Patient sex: M
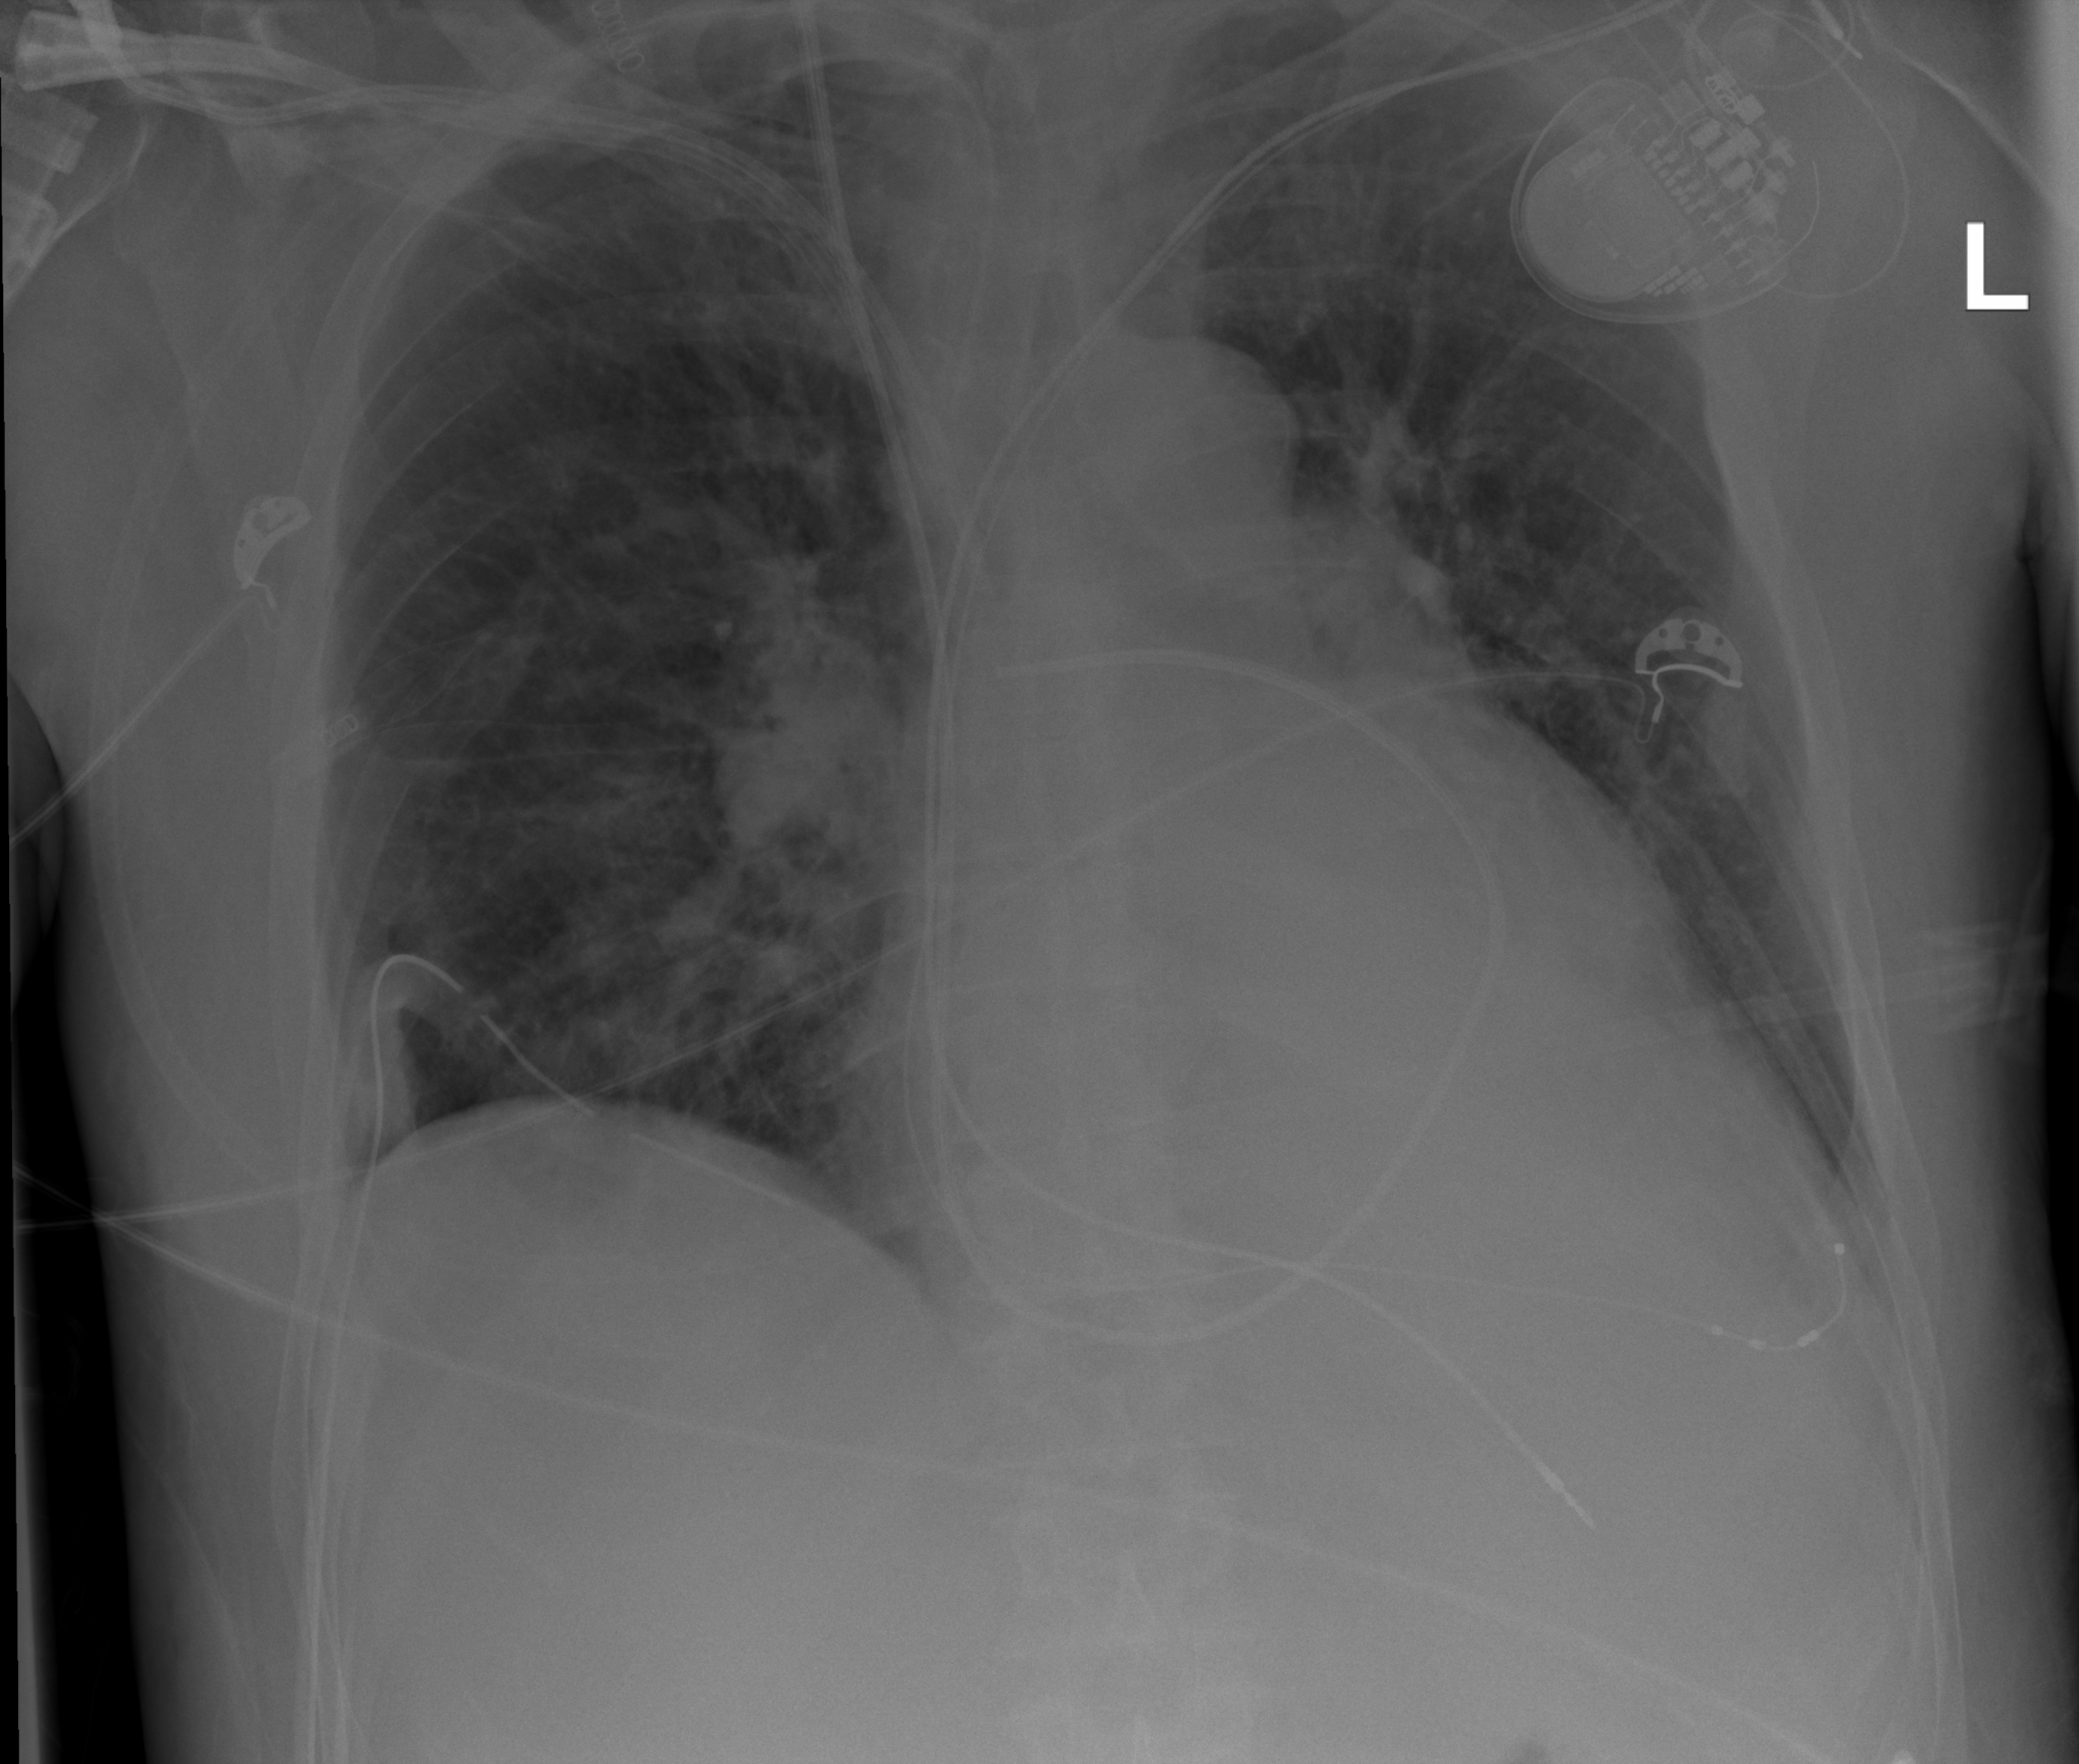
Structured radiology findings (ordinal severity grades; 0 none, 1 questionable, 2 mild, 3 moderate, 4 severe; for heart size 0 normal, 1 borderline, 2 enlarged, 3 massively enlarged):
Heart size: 2
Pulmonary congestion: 1
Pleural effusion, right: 0
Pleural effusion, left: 2
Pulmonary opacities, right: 2
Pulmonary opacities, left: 0
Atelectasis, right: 2
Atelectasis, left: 2